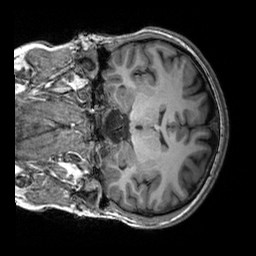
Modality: T1w
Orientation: coronal
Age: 23
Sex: male
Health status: healthy
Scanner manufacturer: siemens
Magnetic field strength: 3 T
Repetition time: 2.3 s
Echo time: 0.00303 s